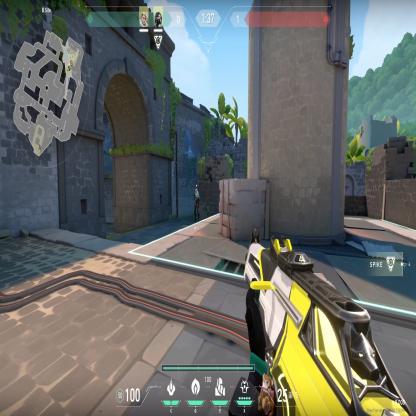
Label: teammate